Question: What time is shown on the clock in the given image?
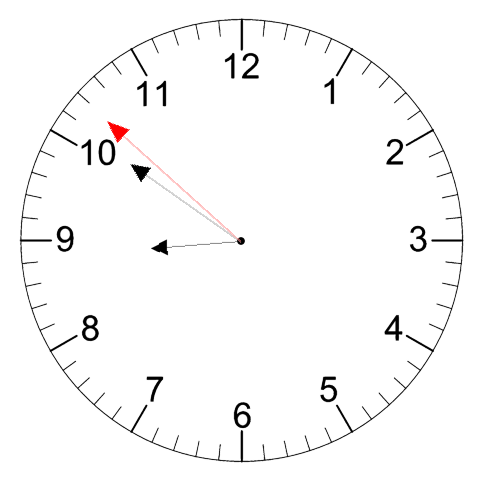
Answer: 08:50:52